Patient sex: M
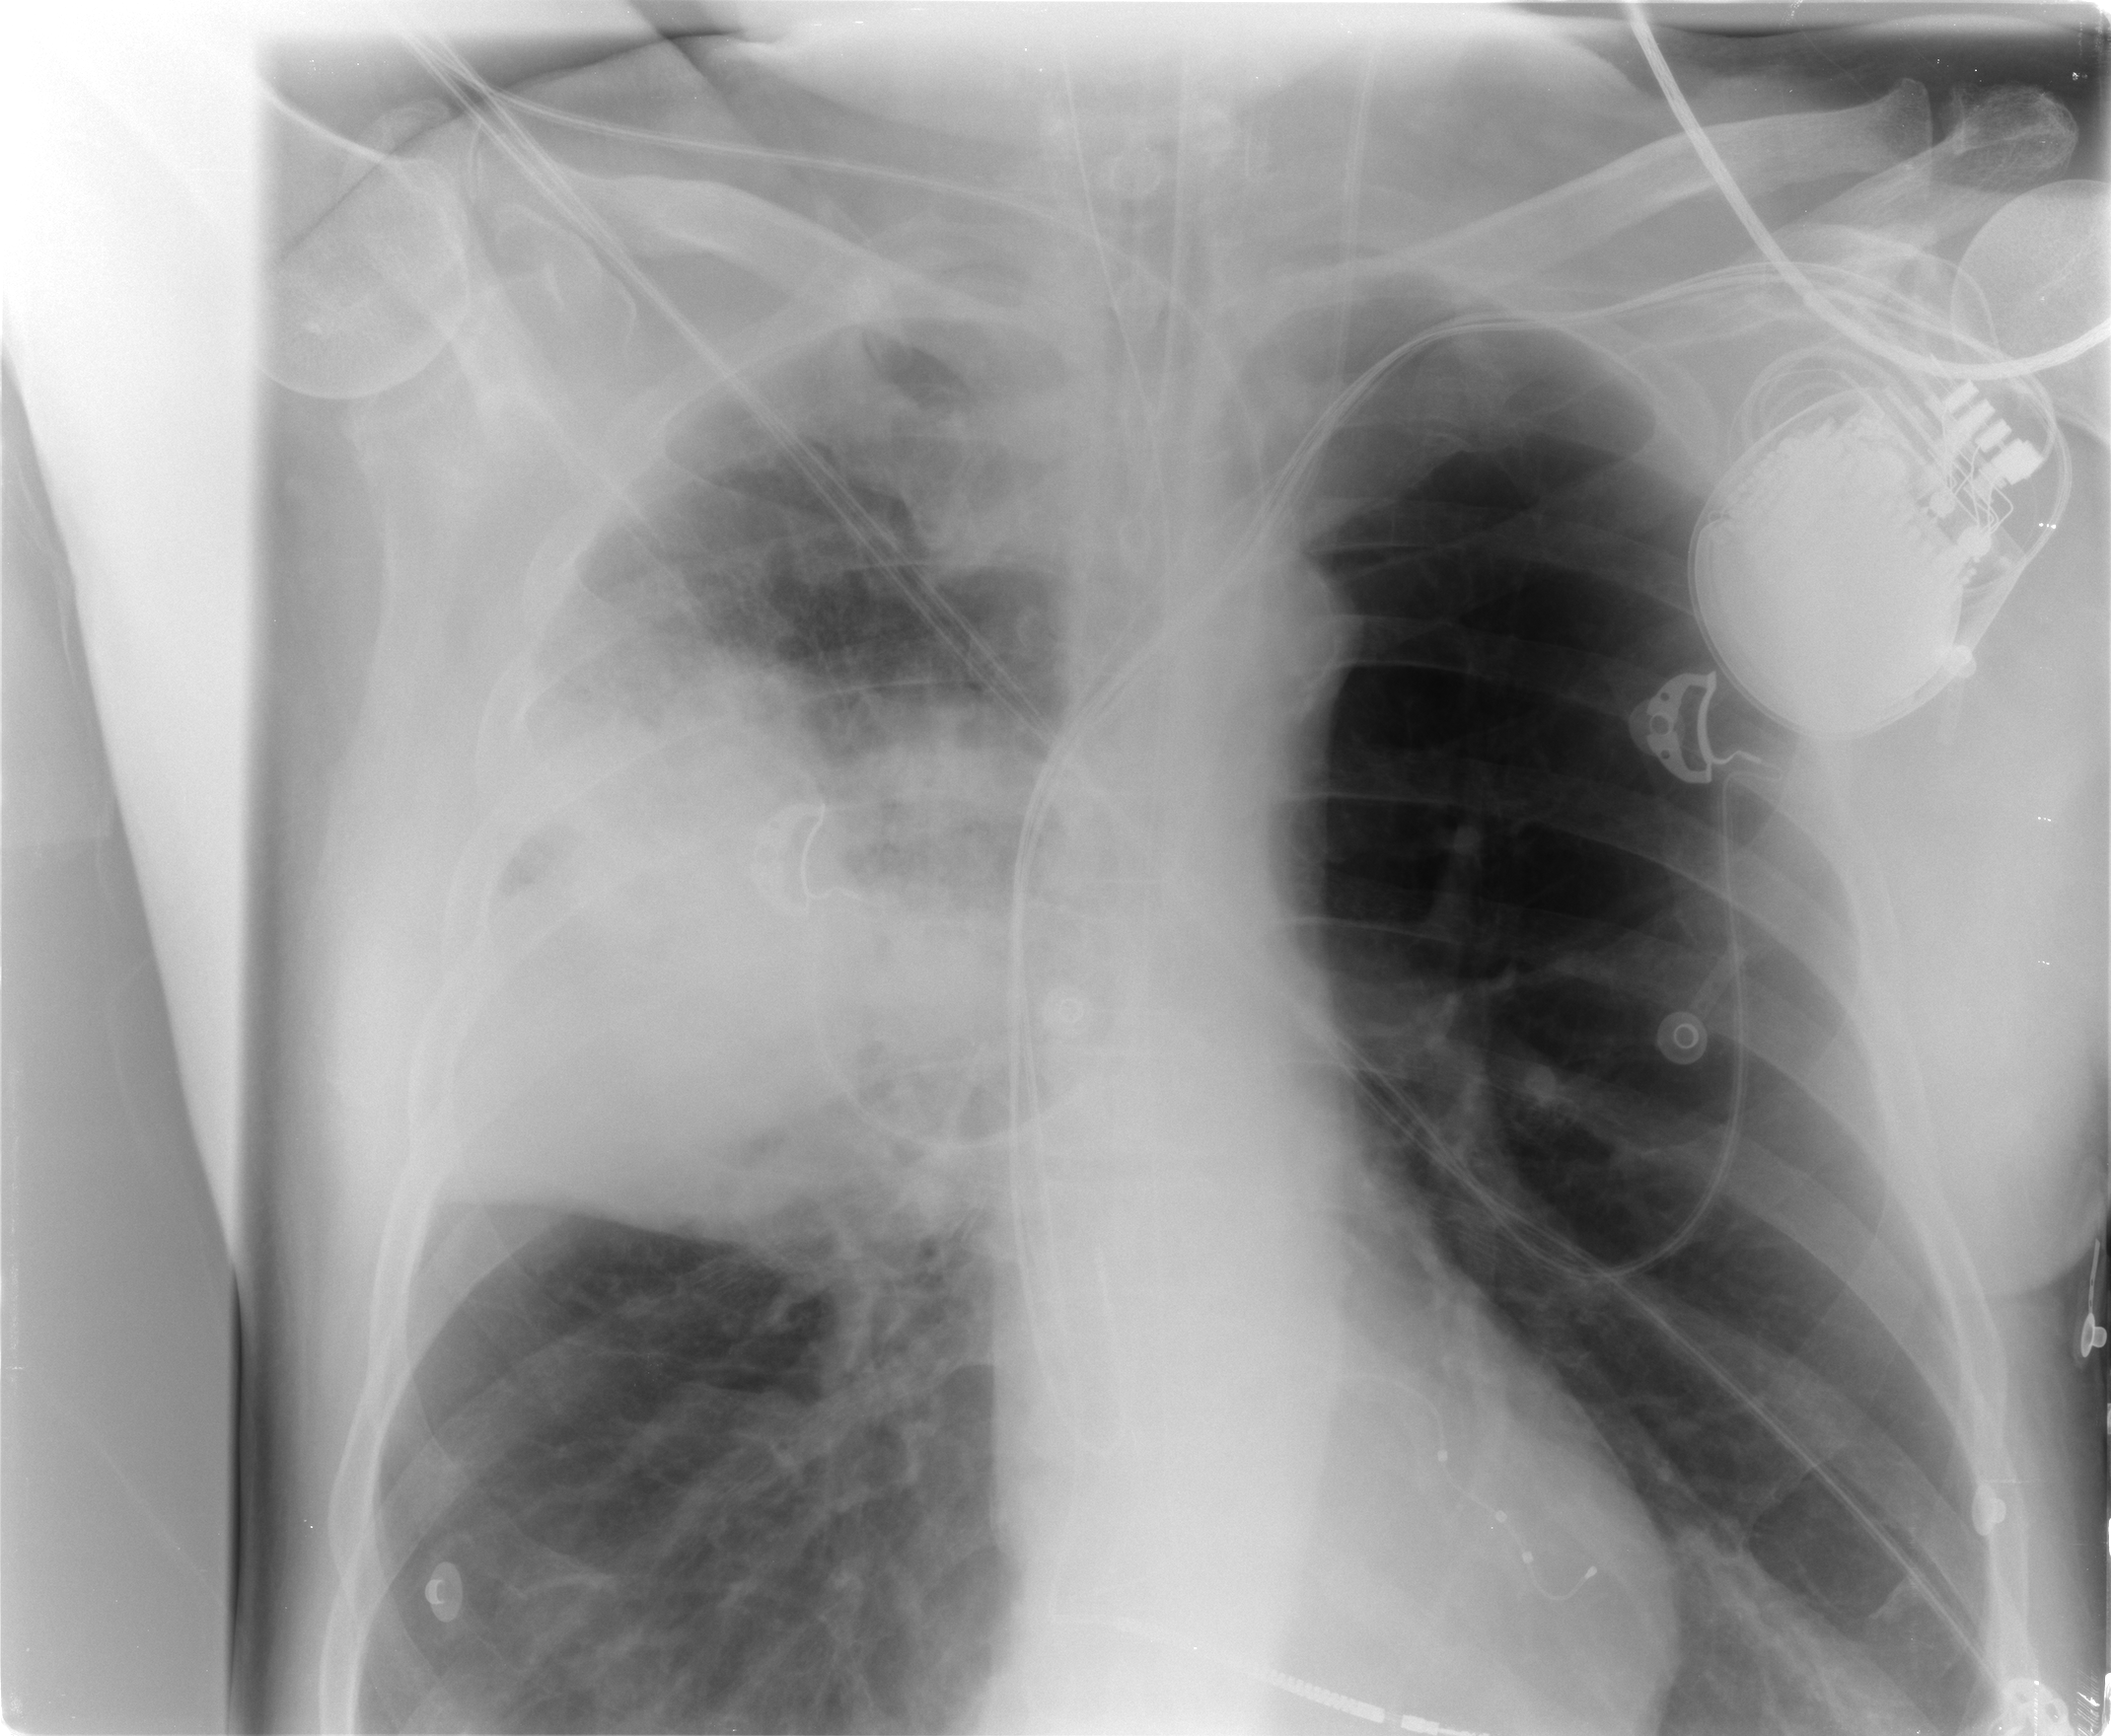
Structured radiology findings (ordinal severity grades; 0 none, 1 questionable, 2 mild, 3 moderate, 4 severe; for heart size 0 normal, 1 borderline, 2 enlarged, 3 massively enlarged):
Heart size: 0
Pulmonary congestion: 0
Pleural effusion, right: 1
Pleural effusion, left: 0
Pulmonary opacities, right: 4
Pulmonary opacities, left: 0
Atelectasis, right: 4
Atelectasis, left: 0